Field crop: maize
Growth stage: 2
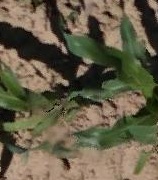
Species: maize